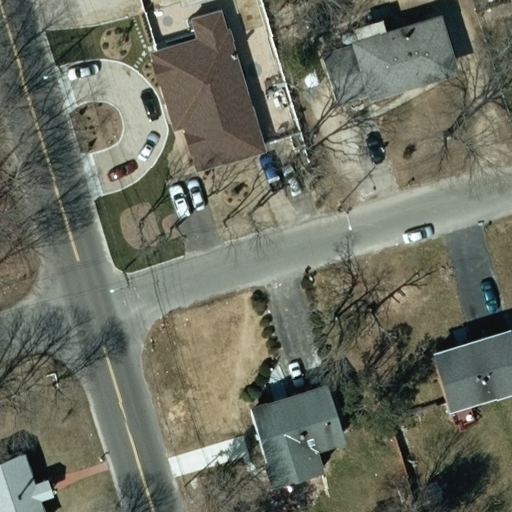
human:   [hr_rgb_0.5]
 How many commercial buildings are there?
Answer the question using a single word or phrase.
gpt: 0

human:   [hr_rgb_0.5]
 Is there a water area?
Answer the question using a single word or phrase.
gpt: no

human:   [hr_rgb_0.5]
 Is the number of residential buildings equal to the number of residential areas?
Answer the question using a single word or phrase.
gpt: no

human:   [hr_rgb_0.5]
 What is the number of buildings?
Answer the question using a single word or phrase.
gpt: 5

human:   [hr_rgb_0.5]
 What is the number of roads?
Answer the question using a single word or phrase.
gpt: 2

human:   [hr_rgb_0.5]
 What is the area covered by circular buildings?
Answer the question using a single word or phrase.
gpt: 0m2

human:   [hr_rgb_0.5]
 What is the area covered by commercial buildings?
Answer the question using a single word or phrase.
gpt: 0m2

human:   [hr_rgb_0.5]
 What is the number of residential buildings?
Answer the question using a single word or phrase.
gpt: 5

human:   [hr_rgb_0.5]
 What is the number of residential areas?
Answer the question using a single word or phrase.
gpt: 1

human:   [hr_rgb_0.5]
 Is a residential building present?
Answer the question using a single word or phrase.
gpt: yes

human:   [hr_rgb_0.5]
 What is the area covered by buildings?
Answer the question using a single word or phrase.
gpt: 1278m2

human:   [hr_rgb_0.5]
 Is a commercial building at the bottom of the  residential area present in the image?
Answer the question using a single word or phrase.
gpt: no

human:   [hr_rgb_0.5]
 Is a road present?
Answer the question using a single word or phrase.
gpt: yes

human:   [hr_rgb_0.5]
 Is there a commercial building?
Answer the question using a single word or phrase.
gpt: no

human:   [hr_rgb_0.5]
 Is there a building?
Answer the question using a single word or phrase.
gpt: yes

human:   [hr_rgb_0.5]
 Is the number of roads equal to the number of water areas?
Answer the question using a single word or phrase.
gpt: no

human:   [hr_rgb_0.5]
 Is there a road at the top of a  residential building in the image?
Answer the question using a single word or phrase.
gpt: yes

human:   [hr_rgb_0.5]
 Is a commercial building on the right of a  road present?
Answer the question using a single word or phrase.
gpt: no

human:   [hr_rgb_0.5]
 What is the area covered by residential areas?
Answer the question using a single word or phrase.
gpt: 10621m2

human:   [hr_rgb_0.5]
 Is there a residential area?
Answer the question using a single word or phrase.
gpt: yes

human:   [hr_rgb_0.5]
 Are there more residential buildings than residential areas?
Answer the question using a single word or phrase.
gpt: yes

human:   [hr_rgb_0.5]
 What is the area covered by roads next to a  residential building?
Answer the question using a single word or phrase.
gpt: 0m2

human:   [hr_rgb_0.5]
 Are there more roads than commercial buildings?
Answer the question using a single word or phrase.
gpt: yes

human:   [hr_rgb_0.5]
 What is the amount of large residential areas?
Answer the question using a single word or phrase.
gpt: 1

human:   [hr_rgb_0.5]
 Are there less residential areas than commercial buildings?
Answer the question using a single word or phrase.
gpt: no

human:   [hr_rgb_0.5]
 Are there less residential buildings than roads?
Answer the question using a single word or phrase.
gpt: no

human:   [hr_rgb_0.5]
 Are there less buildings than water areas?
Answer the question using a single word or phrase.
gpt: no

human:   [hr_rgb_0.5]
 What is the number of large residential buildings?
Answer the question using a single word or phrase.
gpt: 0

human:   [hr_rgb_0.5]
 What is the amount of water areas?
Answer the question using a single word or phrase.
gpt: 0

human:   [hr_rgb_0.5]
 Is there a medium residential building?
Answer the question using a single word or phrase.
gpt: yes

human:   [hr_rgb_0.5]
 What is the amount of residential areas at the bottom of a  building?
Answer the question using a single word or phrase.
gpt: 0

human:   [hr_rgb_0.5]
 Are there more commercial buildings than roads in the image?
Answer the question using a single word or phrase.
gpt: no

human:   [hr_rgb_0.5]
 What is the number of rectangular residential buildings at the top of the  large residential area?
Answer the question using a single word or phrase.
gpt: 0

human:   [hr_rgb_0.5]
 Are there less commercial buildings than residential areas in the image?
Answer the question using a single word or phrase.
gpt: yes

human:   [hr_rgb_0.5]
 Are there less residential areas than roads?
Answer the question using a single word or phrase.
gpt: yes

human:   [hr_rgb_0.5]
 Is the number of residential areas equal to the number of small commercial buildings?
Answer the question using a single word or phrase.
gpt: no

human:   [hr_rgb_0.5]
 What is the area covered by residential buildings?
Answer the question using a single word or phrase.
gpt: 1278m2

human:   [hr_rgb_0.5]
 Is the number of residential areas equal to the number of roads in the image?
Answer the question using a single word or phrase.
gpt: no

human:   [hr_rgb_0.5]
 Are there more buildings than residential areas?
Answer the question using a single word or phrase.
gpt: yes

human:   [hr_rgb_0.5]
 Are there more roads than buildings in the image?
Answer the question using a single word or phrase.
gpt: no

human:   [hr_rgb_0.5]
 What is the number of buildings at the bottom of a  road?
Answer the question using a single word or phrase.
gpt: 3

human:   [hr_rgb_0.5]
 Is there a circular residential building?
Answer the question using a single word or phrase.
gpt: no

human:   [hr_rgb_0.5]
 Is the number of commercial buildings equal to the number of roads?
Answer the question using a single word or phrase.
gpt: no

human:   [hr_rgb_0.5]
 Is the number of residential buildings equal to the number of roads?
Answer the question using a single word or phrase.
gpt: no

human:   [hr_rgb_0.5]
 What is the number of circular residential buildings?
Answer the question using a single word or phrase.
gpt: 0

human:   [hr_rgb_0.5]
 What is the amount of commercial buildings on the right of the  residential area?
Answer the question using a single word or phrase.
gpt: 0

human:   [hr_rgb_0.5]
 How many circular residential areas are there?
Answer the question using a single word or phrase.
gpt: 0

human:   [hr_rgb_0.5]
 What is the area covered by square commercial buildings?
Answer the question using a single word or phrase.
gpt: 0m2

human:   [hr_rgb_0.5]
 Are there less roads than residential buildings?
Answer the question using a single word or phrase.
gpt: yes

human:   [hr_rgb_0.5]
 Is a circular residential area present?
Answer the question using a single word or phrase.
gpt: no

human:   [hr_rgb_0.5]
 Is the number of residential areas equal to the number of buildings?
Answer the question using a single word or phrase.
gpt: no

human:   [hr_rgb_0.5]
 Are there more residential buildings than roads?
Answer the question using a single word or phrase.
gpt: yes

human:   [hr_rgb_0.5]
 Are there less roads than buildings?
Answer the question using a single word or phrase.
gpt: yes

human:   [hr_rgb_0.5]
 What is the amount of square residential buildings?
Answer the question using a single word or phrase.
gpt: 0

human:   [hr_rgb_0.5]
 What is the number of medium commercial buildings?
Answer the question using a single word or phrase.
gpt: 0

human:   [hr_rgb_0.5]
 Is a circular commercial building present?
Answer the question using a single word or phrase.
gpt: no

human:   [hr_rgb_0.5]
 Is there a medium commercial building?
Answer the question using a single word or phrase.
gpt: no

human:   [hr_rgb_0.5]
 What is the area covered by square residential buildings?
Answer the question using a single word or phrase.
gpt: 0m2

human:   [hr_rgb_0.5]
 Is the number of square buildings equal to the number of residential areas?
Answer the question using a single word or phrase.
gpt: no

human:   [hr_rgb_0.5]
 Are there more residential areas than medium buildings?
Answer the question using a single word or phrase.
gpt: no

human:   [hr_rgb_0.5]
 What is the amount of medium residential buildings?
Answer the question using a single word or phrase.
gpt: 4

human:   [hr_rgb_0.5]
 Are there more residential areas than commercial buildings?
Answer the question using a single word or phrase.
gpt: yes

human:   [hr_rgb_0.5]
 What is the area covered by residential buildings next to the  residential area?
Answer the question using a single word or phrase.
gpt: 1278m2

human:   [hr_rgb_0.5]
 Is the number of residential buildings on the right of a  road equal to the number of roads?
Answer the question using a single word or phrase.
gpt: no